Question: I have successfully made a connection to a remote MySQL server through Glassfish, however each time I make a change to the code or XHTML files, I need to open the administrator panel of Glassfish and flush the connection pool, otherwise I get the following error when I just refresh the page. Has anybody experienced this? I can post code or other information if it is needed.
> HTTP Status 500 -type Exception reportmessagedescriptionThe server encountered an internal error () that prevented
it from fulfilling this request.exceptionjavax.servlet.ServletException: WELD-000049 Unable to invoke [method]
@PostConstruct public
com.myapp.QuestionController.initialize() on
com.myapp.QuestionController@4635bd2aroot causeorg.jboss.weld.exceptions.WeldException: WELD-000049 Unable to invoke
[method] @PostConstruct public
com.myapp.interfaces.QuestionController.initialize() on
com.myapp.interfaces.QuestionController@4635bd2aroot causejava.lang.reflect.InvocationTargetExceptionroot causejavax.ejb.EJBExceptionroot causejavax.persistence.PersistenceException: Exception [EclipseLink-4002]
(Eclipse Persistence Services - 2.3.0.v20110604-r9504):
org.eclipse.persistence.exceptions.DatabaseException Internal
Exception: java.sql.SQLException: Error in allocating a connection.
Cause: java.lang.RuntimeException: Got exception during
XAResource.start: Error Code: 0root causeException [EclipseLink-4002] (Eclipse Persistence Services -
2.3.0.v20110604-r9504): org.eclipse.persistence.exceptions.DatabaseException Internal
Exception: java.sql.SQLException: Error in allocating a connection.
Cause: java.lang.RuntimeException: Got exception during
XAResource.start: Error Code: 0root causejava.sql.SQLException: Error in allocating a connection. Cause:
java.lang.RuntimeException: Got exception during XAResource.start:root causejavax.resource.spi.ResourceAllocationException: Error in allocating a
connection. Cause: java.lang.RuntimeException: Got exception during
XAResource.start:root causecom.sun.appserv.connectors.internal.api.PoolingException:
java.lang.RuntimeException: Got exception during XAResource.start:root causecom.sun.appserv.connectors.internal.api.PoolingException:
java.lang.RuntimeException: Got exception during XAResource.start:root causejava.lang.RuntimeException: Got exception during XAResource.start:root causejavax.transaction.xa.XAException:
com.sun.appserv.connectors.internal.api.PoolingException:
javax.resource.spi.LocalTransactionException: Communications link
failureThe last packet successfully received from the server was 435409
milliseconds ago. The last packet sent successfully to the server was
7 milliseconds ago.
<URL>
'''
<?xml version="1.0" encoding="UTF-8"?>
<persistence version="2.0" xmlns="http://java.sun.com/xml/ns/persistence" xmlns:xsi="http://www.w3.org/2001/XMLSchema-instance" xsi:schemaLocation="http://java.sun.com/xml/ns/persistence http://java.sun.com/xml/ns/persistence/persistence_2_0.xsd">
<persistence-unit name="SertifikatPU" transaction-type="JTA">
<jta-data-source>jdbc/sertifikatdb</jta-data-source>
</persistence-unit>
</persistence>
'''
In the "Additional properties" in Glassfish connection pool settings I have just configured: servername, URL, user and password.
---
>

I made my own dual table, similar to the one in Oracle.
'''
CREATE TABLE dual
(
x VARCHAR(1)
);
INSERT INTO dual(x) VALUES('y');
'''
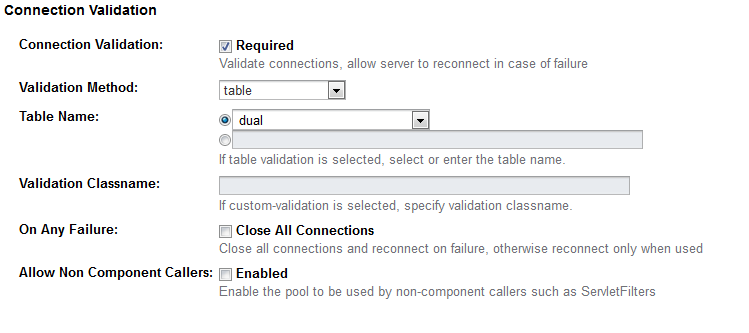
Answer: Your root cause, 'PoolingException: javax.resource.spi.LocalTransactionException: Communications link failure' is related to <URL> that you may need to refresh your invalid connections.
The bug comment by says to check your connection validation type. If it is set to "autocommit" (the default), the JDBC drivers may cache the prior connection validation data, and no actual database interaction will happen during future connection validations.
To resolve the problem, set 'connection-validation-method="table"' and 'validation-table-name="any_table_you_know_exists"' (replace 'any_table_you_know_exists' with the name of any existing table). Doing this forces the connections to talk to the database instead of the cache; if the connection is invalid, it will be dropped and recreated. You may need to also specify 'is-connection-validation-required="true"'.
Articles to help with additional configuration:
1. This article also explains the problem in detail.
2. Jagadish's Oracle Blog Article on this topic has more info.
3. Article explaining Glassfish JDBC Connection Validation in detail.
Text from Jagadish's blog:
'''
AS_INSTALL_ROOT/bin/asadmin set domain.resources.jdbc-connection-pool.DerbyPool.is-connection-validation-required=true
domain.resources.jdbc-connection-pool.DerbyPool.is-connection-validation-required = true
AS_INSTALL_ROOT/bin/asadmin set domain.resources.jdbc-connection-pool.DerbyPool.connection-validation-method=table
domain.resources.jdbc-connection-pool.DerbyPool.connection-validation-method = table
bin/asadmin set domain.resources.jdbc-connection-pool.DerbyPool.validation-table-name=sys.systables
domain.resources.jdbc-connection-pool.DerbyPool.validation-table-name = sys.systables
'''
Note that the sample code refers to 'sys.systables', which is a MS SQL table that is guaranteed to exist. For Oracle, refer to the guaranteed table 'dual'. For MySQL, create a 1-column table solely for validation purposes; play it safe and pre-populate the table by inserting one row of data.